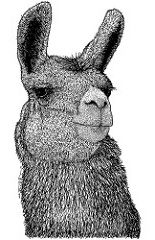
Label: llama